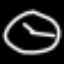
Label: clock